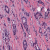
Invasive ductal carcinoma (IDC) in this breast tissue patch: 1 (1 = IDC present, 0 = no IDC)